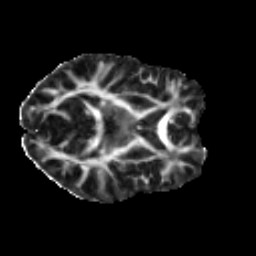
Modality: FA
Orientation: axial
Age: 30
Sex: female
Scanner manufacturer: ge
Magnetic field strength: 3 T
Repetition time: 7.8 s
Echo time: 0.0606 s